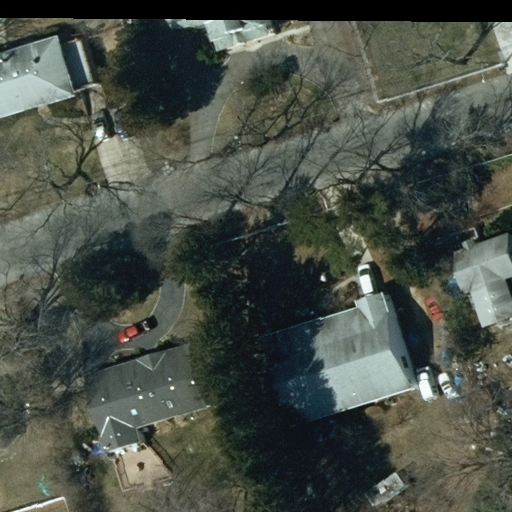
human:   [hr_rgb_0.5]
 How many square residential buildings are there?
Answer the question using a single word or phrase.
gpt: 0

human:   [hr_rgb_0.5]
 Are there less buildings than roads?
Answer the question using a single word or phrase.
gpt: no

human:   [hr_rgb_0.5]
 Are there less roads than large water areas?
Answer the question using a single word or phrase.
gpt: no

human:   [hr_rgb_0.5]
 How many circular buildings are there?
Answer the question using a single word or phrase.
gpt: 0

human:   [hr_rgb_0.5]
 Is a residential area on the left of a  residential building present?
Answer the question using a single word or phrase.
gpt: yes

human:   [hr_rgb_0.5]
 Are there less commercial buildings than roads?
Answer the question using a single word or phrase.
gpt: yes

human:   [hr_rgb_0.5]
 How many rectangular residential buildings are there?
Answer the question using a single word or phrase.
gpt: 3

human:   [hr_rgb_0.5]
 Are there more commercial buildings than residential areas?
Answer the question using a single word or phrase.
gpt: no

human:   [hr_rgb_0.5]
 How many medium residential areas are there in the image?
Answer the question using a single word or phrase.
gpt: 0

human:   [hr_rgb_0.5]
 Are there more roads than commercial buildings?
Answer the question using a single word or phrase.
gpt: yes

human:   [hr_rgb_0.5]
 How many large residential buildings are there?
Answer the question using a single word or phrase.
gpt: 1

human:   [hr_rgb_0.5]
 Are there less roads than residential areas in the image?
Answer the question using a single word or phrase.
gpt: no

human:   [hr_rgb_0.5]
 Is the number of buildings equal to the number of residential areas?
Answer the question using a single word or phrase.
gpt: no

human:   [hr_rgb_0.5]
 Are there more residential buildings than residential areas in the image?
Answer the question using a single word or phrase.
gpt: yes

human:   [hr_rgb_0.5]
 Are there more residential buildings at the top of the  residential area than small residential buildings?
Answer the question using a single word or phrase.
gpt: yes

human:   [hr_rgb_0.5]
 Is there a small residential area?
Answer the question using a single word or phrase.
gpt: no

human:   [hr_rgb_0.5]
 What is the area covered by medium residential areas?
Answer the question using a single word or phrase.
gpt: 0m2

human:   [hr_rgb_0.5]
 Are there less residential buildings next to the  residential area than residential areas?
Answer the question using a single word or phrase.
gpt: no

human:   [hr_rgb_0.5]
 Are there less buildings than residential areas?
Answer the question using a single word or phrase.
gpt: no

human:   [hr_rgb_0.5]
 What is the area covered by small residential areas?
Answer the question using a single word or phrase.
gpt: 0m2

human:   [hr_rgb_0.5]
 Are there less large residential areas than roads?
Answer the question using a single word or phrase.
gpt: no

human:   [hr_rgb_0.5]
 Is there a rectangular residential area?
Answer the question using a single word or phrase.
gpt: yes

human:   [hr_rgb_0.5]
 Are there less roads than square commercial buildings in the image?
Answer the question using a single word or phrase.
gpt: no

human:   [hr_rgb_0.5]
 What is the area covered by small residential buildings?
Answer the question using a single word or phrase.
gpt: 102m2

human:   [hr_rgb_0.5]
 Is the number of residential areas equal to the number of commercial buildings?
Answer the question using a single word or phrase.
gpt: no

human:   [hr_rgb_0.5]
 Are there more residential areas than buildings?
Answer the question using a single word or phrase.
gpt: no

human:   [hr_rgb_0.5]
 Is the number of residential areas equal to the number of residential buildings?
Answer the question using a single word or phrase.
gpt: no

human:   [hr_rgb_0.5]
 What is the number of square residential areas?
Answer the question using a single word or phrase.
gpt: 0

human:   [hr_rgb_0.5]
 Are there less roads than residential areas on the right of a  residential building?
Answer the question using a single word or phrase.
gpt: no

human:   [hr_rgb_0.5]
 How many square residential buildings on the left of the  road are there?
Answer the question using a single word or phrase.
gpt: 0

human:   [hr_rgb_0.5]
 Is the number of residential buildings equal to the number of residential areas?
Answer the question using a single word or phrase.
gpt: no

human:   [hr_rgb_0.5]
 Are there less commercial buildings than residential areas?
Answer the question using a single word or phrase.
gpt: yes

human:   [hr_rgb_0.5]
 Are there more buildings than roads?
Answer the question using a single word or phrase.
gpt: yes

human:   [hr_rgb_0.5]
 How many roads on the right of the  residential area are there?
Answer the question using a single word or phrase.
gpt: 1

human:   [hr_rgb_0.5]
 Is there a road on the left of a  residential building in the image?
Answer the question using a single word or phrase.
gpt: yes

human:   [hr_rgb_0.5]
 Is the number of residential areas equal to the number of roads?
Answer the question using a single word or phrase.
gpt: yes